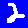
Digit: 2